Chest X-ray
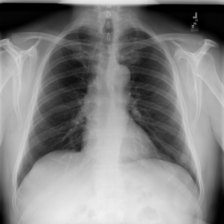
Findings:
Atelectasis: negative
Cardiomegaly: negative
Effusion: negative
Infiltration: negative
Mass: negative
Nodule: negative
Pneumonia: negative
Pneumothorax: negative
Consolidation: negative
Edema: negative
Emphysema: negative
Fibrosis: negative
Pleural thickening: negative
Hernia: negative